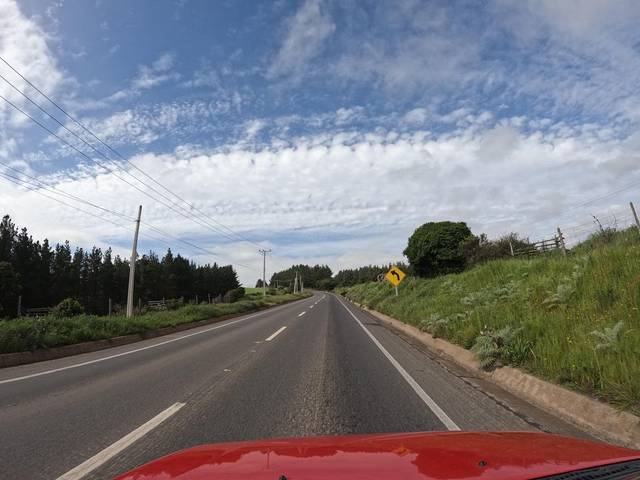
Region: Chile
Coordinates: -34.359, -71.946